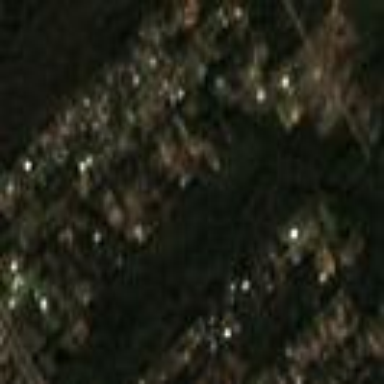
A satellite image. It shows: Residential area composed of single-family homes.